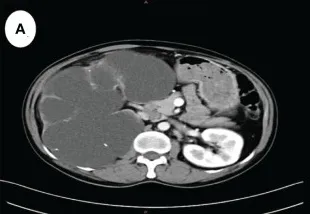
(A) CT shows severe hydronephrosis of the right kidney.
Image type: radiology (ct)